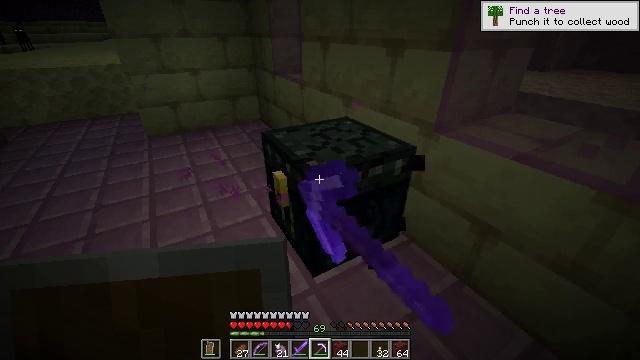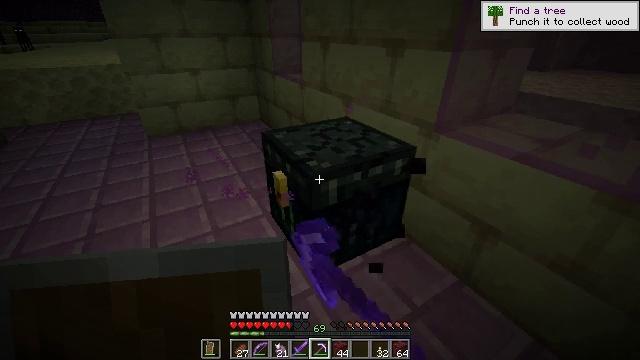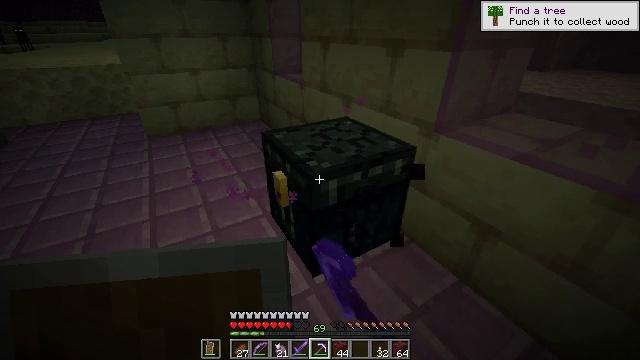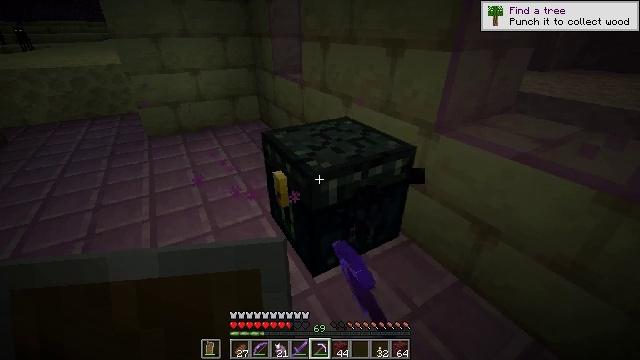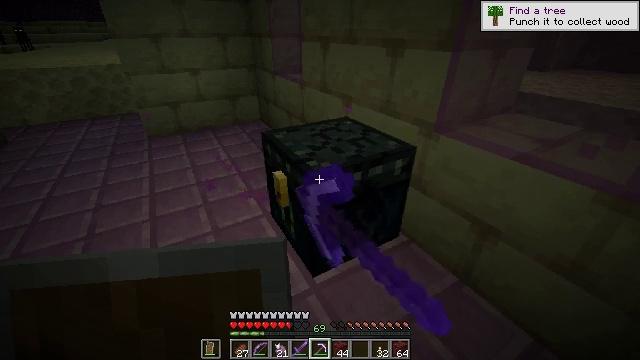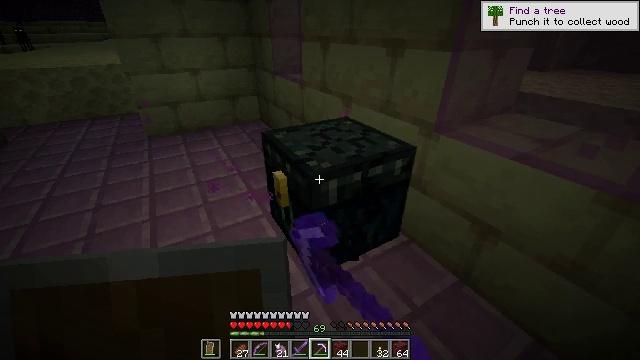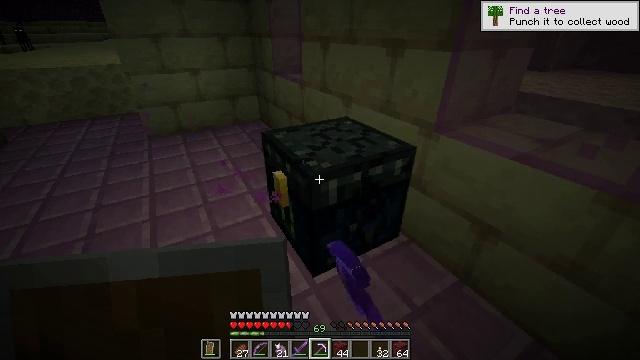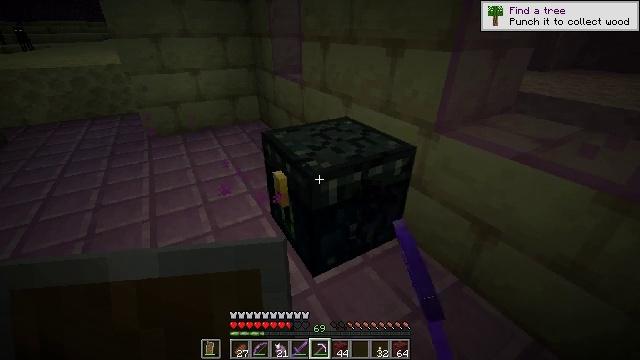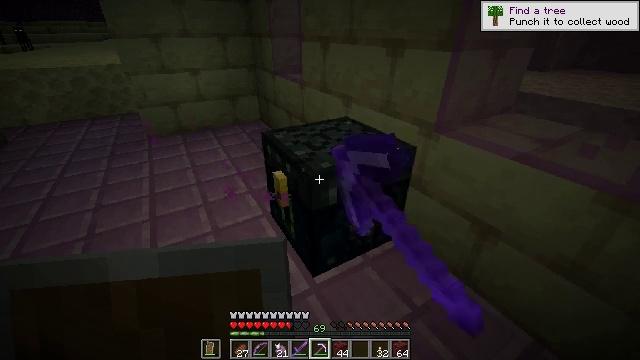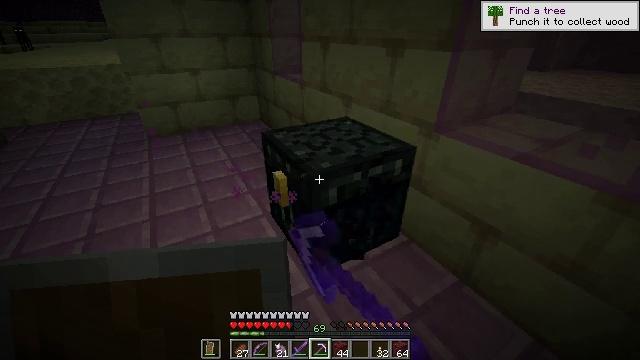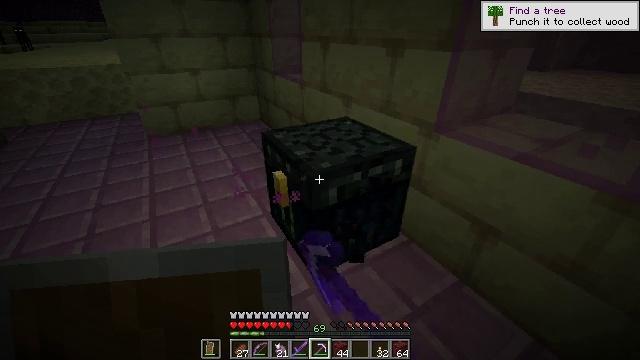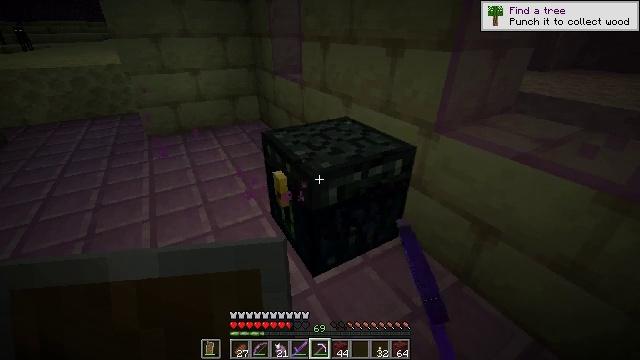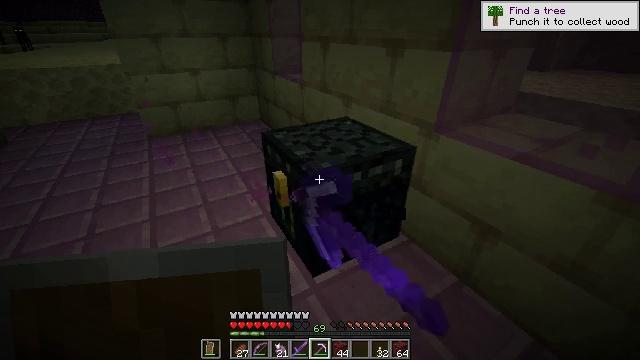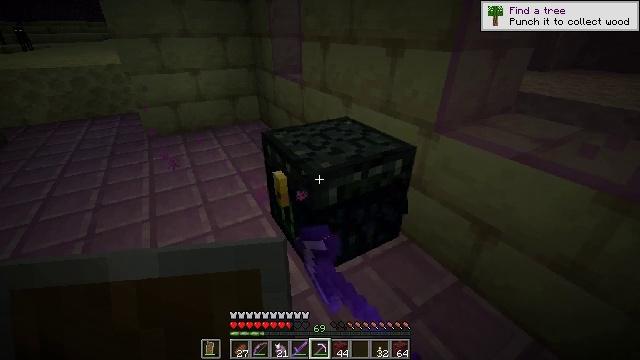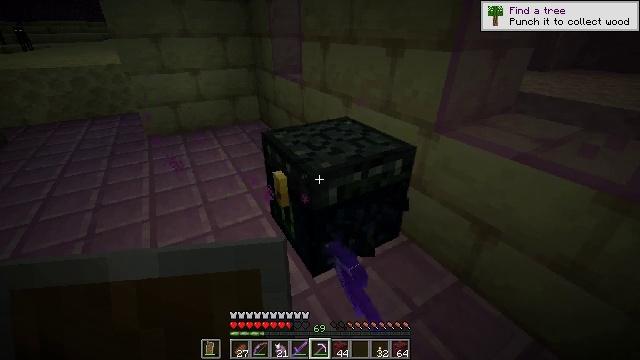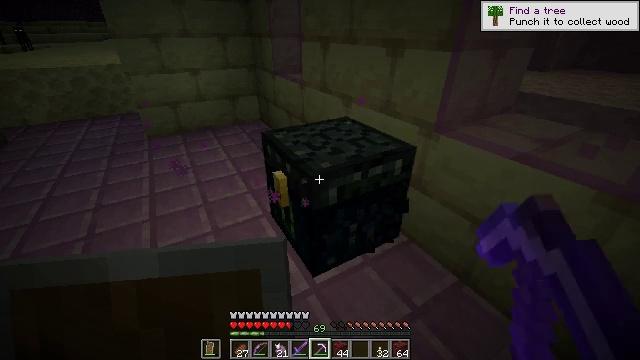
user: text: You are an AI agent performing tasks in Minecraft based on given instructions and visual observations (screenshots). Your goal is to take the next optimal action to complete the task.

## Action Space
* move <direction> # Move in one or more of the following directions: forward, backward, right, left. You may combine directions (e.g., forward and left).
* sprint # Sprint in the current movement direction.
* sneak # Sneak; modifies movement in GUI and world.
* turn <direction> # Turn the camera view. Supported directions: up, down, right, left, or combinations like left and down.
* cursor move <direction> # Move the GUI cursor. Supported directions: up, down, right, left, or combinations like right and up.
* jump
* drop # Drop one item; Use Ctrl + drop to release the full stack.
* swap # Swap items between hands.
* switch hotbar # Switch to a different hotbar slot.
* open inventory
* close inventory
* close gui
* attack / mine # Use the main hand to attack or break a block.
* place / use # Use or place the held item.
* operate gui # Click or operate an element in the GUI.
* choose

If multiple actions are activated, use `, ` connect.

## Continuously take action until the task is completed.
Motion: motion action
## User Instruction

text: Break the ender chest to move it.
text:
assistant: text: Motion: attack / mine
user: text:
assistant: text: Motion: attack / mine
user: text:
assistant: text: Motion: attack / mine
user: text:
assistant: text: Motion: attack / mine
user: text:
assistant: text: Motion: attack / mine
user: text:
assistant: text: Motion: attack / mine
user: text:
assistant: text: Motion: attack / mine
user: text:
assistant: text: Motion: attack / mine
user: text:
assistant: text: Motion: attack / mine
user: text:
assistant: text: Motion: attack / mine
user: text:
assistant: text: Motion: attack / mine
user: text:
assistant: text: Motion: attack / mine
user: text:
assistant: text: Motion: attack / mine
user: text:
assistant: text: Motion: attack / mine
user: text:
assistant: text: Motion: attack / mine
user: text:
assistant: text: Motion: attack / mine
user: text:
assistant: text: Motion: attack / mine
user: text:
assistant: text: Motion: attack / mine
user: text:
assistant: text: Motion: attack / mine
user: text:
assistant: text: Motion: attack / mine
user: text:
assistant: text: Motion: attack / mine
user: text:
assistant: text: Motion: attack / mine
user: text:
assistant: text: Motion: attack / mine
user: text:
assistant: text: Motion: attack / mine
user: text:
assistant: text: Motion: attack / mine
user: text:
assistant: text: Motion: attack / mine
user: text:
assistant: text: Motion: attack / mine
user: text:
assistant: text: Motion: attack / mine
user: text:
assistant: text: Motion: attack / mine
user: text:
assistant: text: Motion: attack / mine